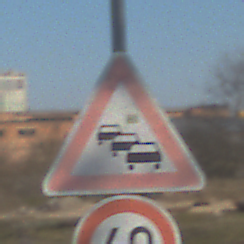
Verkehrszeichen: Stau
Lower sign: Geschwindigkeit60
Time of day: MorningAfternoon
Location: Outdoor (Nature)
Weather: PartlyCloudy
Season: NotSpecified
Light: Natural